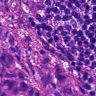
Metastatic tissue present: yes